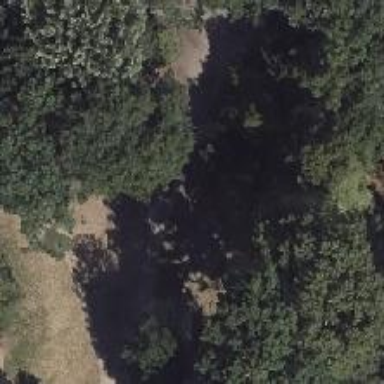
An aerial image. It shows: Park with broadleaved deciduous trees.